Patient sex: F
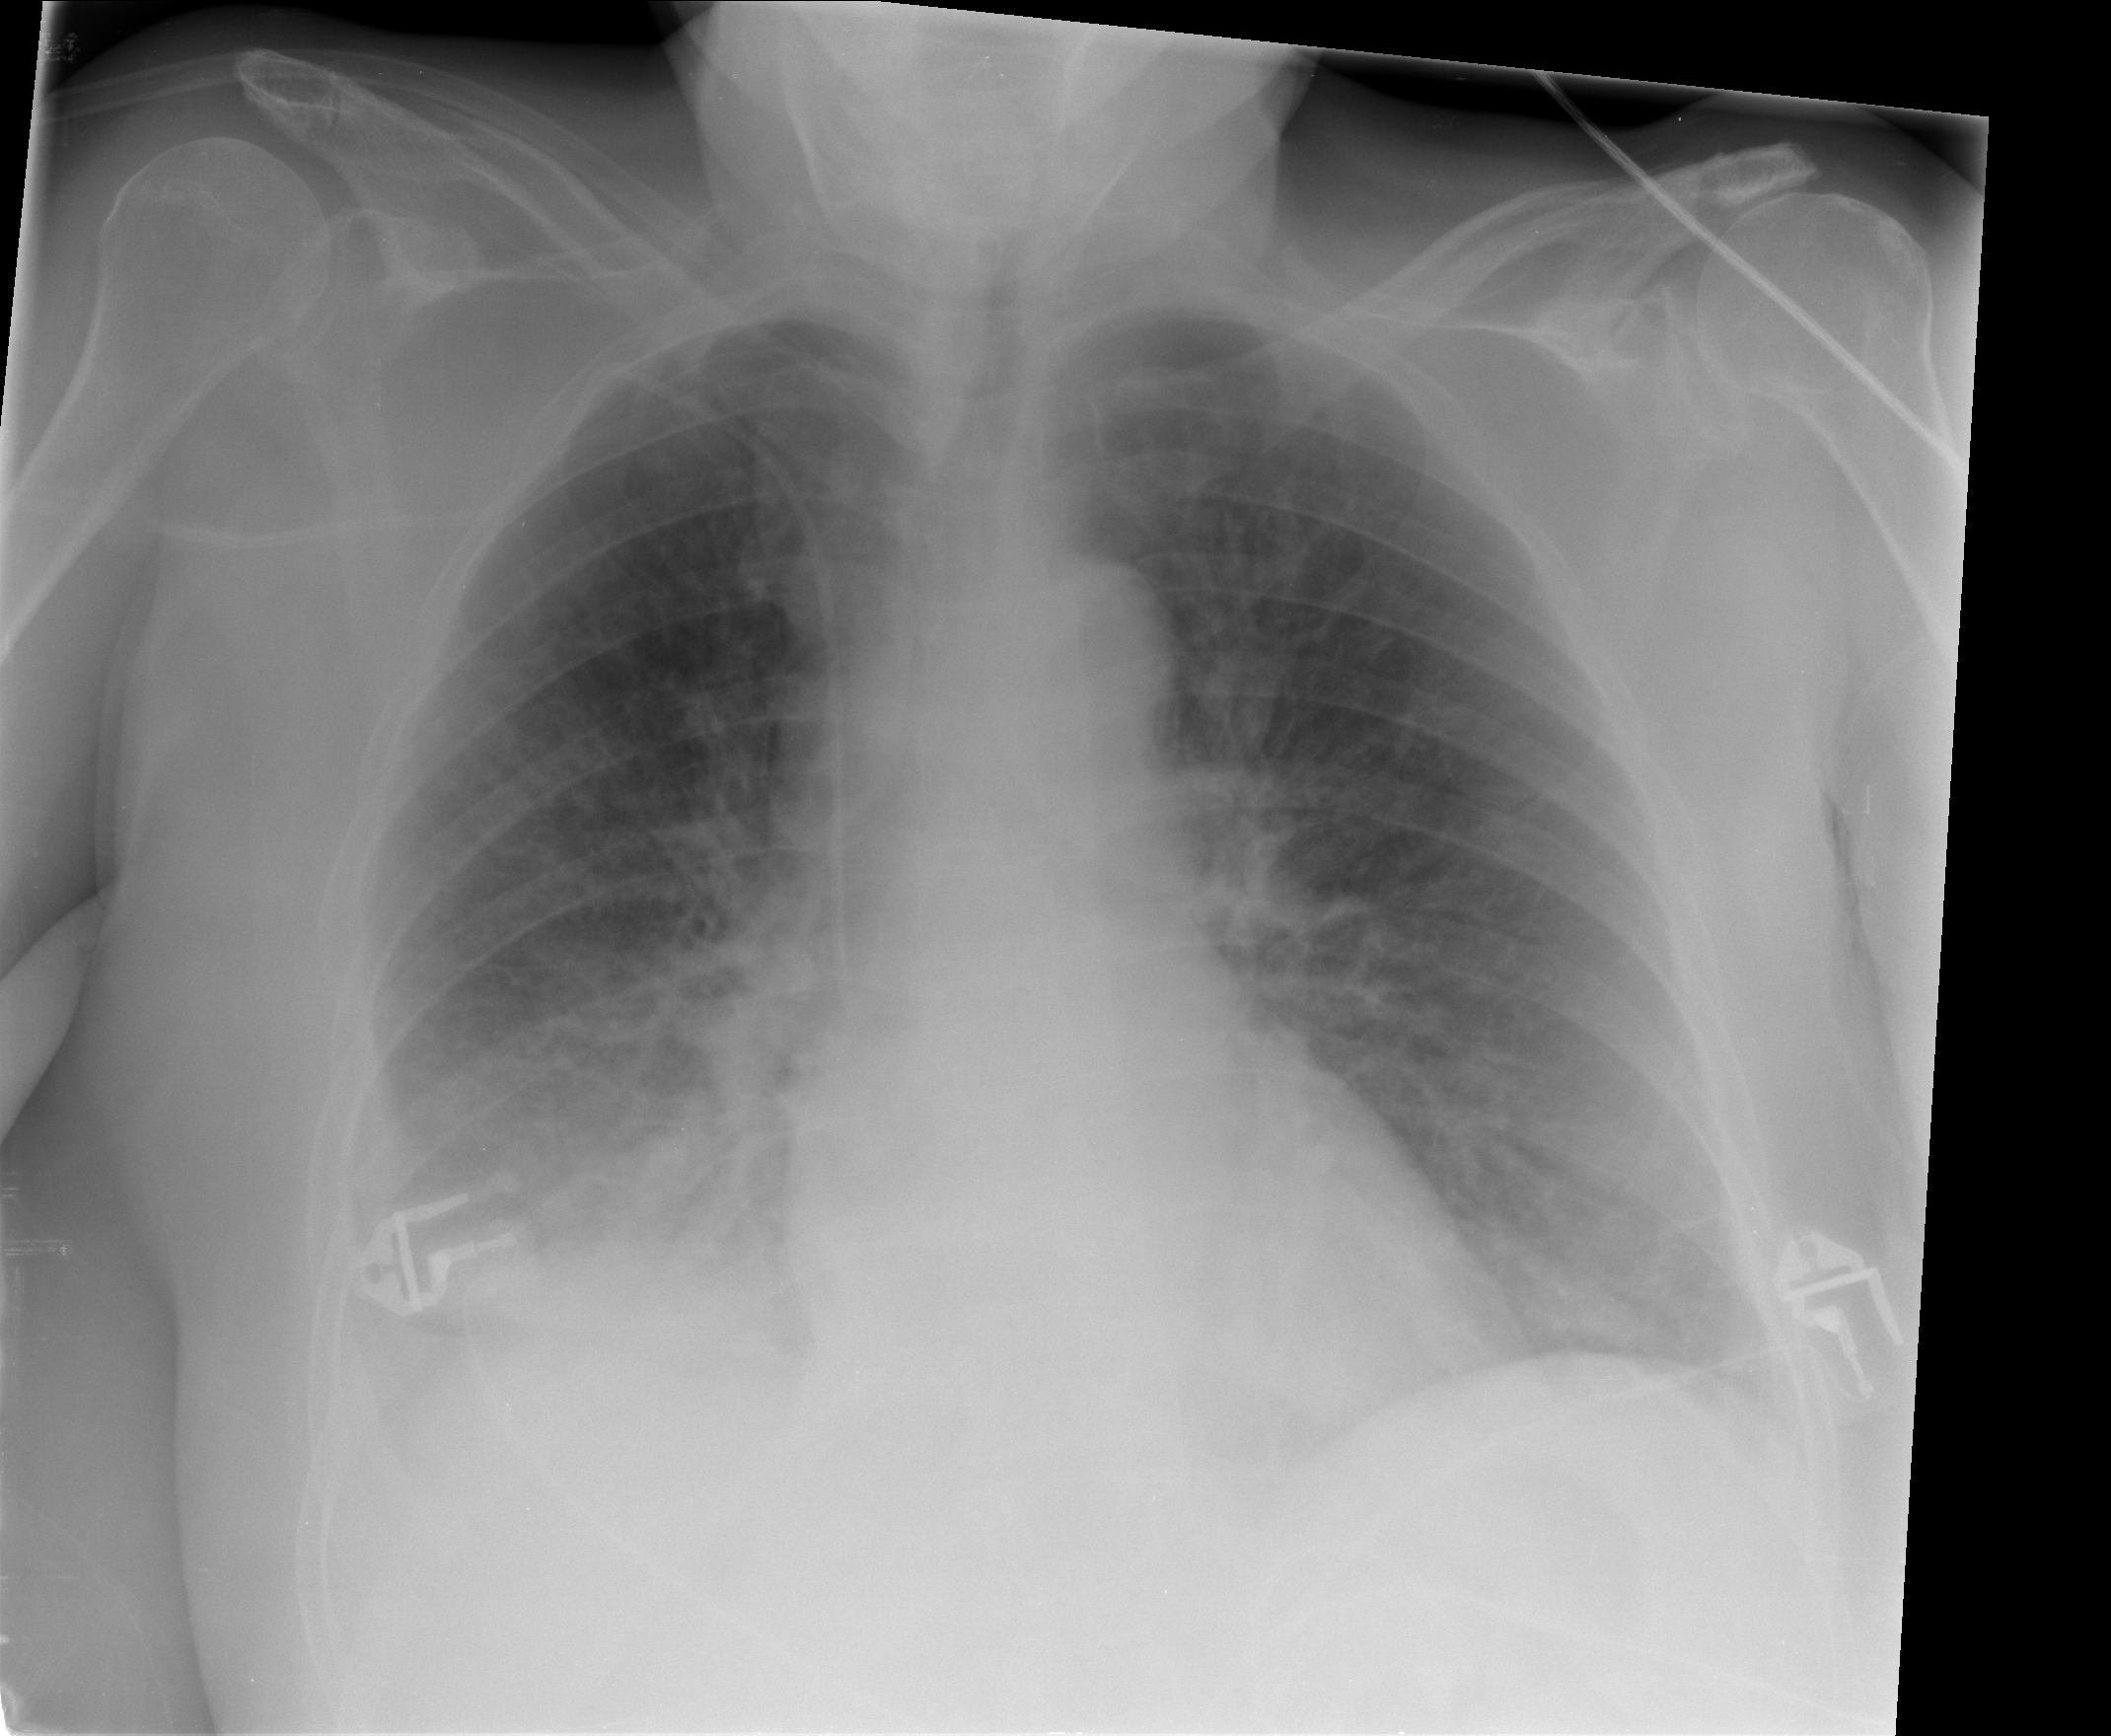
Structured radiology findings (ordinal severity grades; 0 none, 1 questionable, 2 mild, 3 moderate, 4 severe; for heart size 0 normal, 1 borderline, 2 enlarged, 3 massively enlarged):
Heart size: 0
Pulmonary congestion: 2
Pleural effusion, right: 3
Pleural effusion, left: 0
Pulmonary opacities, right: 2
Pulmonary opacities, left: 0
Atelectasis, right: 2
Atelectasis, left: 0